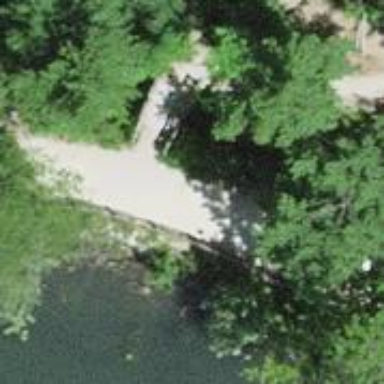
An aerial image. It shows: Footway bridge.